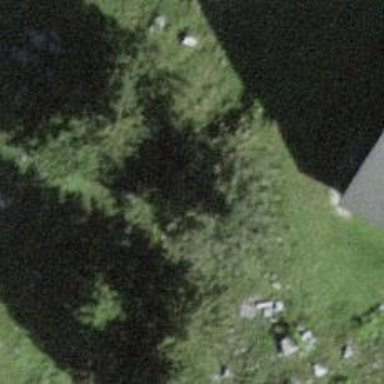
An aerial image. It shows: Evergreen tree with needle-leaved leaves.